Question:
So on desktop media query breakpoint the 'li' inside '.dropdown-content' is supposed to be evenly spaced by 'grid-template-columns: 1fr 1fr 1fr 1fr 1fr;' but the last 'li' is really close to the second last 'li' and I can't figure out why.
A lot of people are saying it works for them but I don't understand how it does? Go here --> <URL>
I could use margin but I want to know if there's another solution around it using 'css-grid'. Also not part of the problem but if anyone knows how to do make the desktop media query breakpoint work simply with just 'css-grid' and not using breakpoints let me know.
Trying to make my website without any breakpoints.
Code in <URL>
'''
@media only screen and (min-width: 992px) {
header {
grid-template-areas: "logo dp gin";
#switch {
display: none;
}
.dropdown-content {
display: grid;
position: relative;
grid-template-rows: none;
border: none;
box-shadow: 0px 0px 0px 0px rgba(0, 0, 0, 0);
grid-template-columns: 1fr 1fr 1fr 1fr 1fr;
background-color: #fff;
li {
padding: 0;
a {
color: #212121;
&:hover {
color: #03A9F4;
}
}
}
}
}
}
'''
complete from JsFiddle:
'''
$("#switch").click(function() {
$(".fa-bars").toggle();
$(".fa-times").toggle();
event.preventDefault();
});
$("#arrow-1").click(function() {
$(".fa-angle-down").toggle();
$(".fa-angle-up").toggle();
});
$("#arrow-2").click(function() {
$(".fa-angle-down").toggle();
$(".fa-angle-up").toggle();
});
$("#arrow-3").click(function() {
$(".fa-angle-down").toggle();
$(".fa-angle-up").toggle();
});
function myFunction(){}
// The debounce function receives our function as a parameter
const debounce = (fn) => {
// This holds the requestAnimationFrame reference, so we can cancel it if we wish
let frame;
// The debounce function returns a new function that can receive a variable number of arguments
return (...params) => {
// If the frame variable has been defined, clear it now, and queue for next frame
if (frame) {
cancelAnimationFrame(frame);
}
// Queue our function call for the next frame
frame = requestAnimationFrame(() => {
// Call our function and pass any params we received
fn(...params);
});
}
};
// Reads out the scroll position and stores it in the data attribute
// so we can use it in our stylesheets
const storeScroll = () => {
document.documentElement.dataset.scroll = window.scrollY;
}
// Listen for new scroll events, here we debounce our 'storeScroll' function
document.addEventListener('scroll', debounce(storeScroll), {
passive: true
});
// Update scroll position for first time
storeScroll();
'''
'''
* {
margin: 0;
padding: 0;
text-decoration: none;
font-size: 100%;
box-sizing: border-box;
font-family: "Varela Round", sans-serif;
}
body {
background: #fff;
color: #212121;
width: 100%;
height: 100%;
}
textarea, select, input, button {
outline: none;
}
ul {
list-style-type: none;
}
h1 {
font-size: 3rem;
}
h2 {
font-size: 2rem;
}
h3 {
font-size: 1rem;
}
p, a, button, li, input {
font-size: 0.9rem;
}
button {
cursor: pointer;
border: none;
}
input, button {
border-radius: 5px;
}
input {
padding: 0.5rem;
border: 2px solid #fff;
width: 150px;
box-shadow: inset 0 1px 0 rgba(0, 0, 0, 0.05);
color: #212121;
}
input:hover, input:focus {
box-shadow: 0 1px 2px rgba(0, 0, 0, 0.15), 0 1px 2px rgba(0, 0, 0, 0.25);
}
a, button, input {
-webkit-transition: all 0.15s ease-out;
-moz-transition: all 0.15s ease-out;
-o-transition: all 0.15s ease-out;
-ms-transition: all 0.15s ease-out;
transition: all 0.15s ease-out;
-webkit-tap-highlight-color: rgba(0, 0, 0, 0);
}
a:hover, button:hover, input:hover {
-webkit-transition: all 0.15s ease-in;
-moz-transition: all 0.15s ease-in;
-o-transition: all 0.15s ease-in;
-ms-transition: all 0.15s ease-in;
transition: all 0.15s ease-in;
}
a {
color: #212121;
}
a:hover {
color: #03a9f4;
}
input::placeholder {
color: #212121;
}
.site {
display: grid;
grid-template-rows: 50px 300px 200px 200px 200px 200px 200px 500px;
grid-template-areas: "header" "title" "qaz" "qaz" "qaz" "qaz" "qaz" "end";
}
html:not([data-scroll='0']) header {
box-shadow: 0 0 0.25rem rgba(0, 50, 100, 0.5);
}
header {
height: 50px;
position: fixed;
width: 100%;
background: #fff;
display: grid;
grid-area: header;
grid-template-columns: 1fr 1fr 1fr;
grid-template-rows: 50px;
grid-template-areas: "dp logo gin";
}
.dropdown {
position: relative;
grid-area: dp;
}
.dropdown-content {
display: none;
grid-area: dc;
border-radius: 4px;
box-shadow: 0px 10px 15px 0px rgba(0, 0, 0, 0.2);
position: absolute;
grid-template-rows: 1fr 1fr 1fr;
border: 2px solid #1565c0;
background-color: #1565c0;
}
.dropdown-content li {
padding: 12px 10px;
}
.dropdown-content li a {
color: #81d4fa;
}
.dropdown-content li a:hover {
color: #ffccbc;
}
.gin, #logo, .dropdown {
margin: auto;
}
.set {
color: #03a9f4;
}
#switch {
color: #212121;
grid-area: switch;
display: grid;
grid-template-columns: 1fr 1fr 1fr;
grid-column-gap: 10px;
-webkit-tap-highlight-color: rgba(0, 0, 0, 0);
}
#switch:focus {
outline: none;
}
.fa-bars, .fa-times {
font-size: 1.25rem;
}
.fa-times {
display: none;
}
#logo {
text-align: center;
grid-area: logo;
}
/*other*/
.qaz {
grid-area: qaz;
background: #42a5f5;
}
.login {
display: none;
}
.signup {
color: #03a9f4;
}
.title {
grid-area: title;
text-align: center;
background: #42a5f5;
}
.title h1 {
text-transform: uppercase;
letter-spacing: 0.5rem;
}
.end {
display: grid;
grid-area: end;
background: #263238;
grid-template-areas: "end-items";
}
.end-items {
display: grid;
grid-area: end-items;
grid-template-rows: 62.77px 62.77px 62.77px 124.59px 50px;
grid-template-areas: "brainstorm" "support" "company" "subscribe" "media";
margin: 20px 10px 10px 10px;
}
.media {
grid-area: media;
}
.media h3 {
color: #7986cb;
}
#folcon a {
line-height: 3rem;
color: #fff;
}
.social, .api, .num, .email {
margin-left: 10px;
}
.social {
border-radius: 20px;
}
.api {
border-radius: 20px;
box-shadow: 0 1px 2px rgba(0, 0, 0, 0.15), 0 1px 2px rgba(0, 0, 0, 0.25);
transition: all 0.15s cubic-bezier(0.25, 0.25, 0.25, 0.25);
}
.log, .sign, .gmail, .micro {
box-shadow: 0 1px 2px rgba(0, 0, 0, 0.15), 0 1px 2px rgba(0, 0, 0, 0.25);
transition: all 0.15s cubic-bezier(0.25, 0.25, 0.25, 0.25);
}
#instagram {
color: #e1306c;
}
.fa-instagram, .fa-twitter, .fa-facebook, .nav-list li a {
font-size: 1.2rem;
}
.fa-stack {
font-size: 0.5rem;
}
i {
vertical-align: middle;
}
.fa-square {
margin-left: -8px;
}
.end-items h3 {
text-transform: uppercase;
padding: 20px 10px;
border-top: 2px solid #607d8b;
}
.end-items ul {
padding: 0 10px;
}
.brainstorm {
grid-area: brainstorm;
}
.brainstorm h3 {
color: #4fc3f7;
}
.end-items li {
padding: 10px 0 10px 0;
}
.end-items a {
color: #fff;
}
.fa-angle-up, .end-list {
display: none;
}
.fa-angle-down, .fa-angle-up {
float: right;
}
.support {
grid-area: support;
}
.support h3 {
color: #ff8a65;
}
.company {
grid-area: company;
}
.company h3 {
color: #4db6ac;
}
#sub input {
padding: 0.8rem;
width: 180px;
border: none;
border-top-right-radius: 0;
border-bottom-right-radius: 0;
margin: 0 0 0 10px;
}
.subscribe {
grid-area: subscribe;
}
.subscribe h3 {
color: #f06292;
}
#sub button {
color: #000;
margin-left: -4px;
padding: 0.8rem;
width: 100px;
box-shadow: inset 0 1px 0 rgba(0, 0, 0, 0.05);
border-top-left-radius: 0;
border-bottom-left-radius: 0;
background-image: linear-gradient(to right, #fa709a 0%, #fee140 100%);
}
#facebook {
color: #3b5998;
margin-right: 10px;
}
#twitter {
color: #1da1f2;
}
/* If the content is smaller than the minimum width, the minimum width will be applied. If the content is larger than the minimum width, the min-width property has no effect. If the content is larger than the maximum width, it will automatically change the height of the element. If the content is smaller than the maximum width, the max-width property has no effect.
/* ##Device = Desktops ##Screen = 1281px to higher resolution desktops */
/* Extra small devices (phones, 600px and down) */
/* Small devices (portrait tablets and large phones, 600px and up) */
/* Medium devices (landscape tablets, 768px and up) */
/* Large devices (laptops/desktops, 992px and up) */
@media only screen and (min-width: 992px) {
header {
grid-template-areas: "logo dp gin";
}
header #switch {
display: none;
}
header .dropdown-content {
display: grid;
position: relative;
grid-template-rows: none;
border: none;
box-shadow: 0px 0px 0px 0px rgba(0, 0, 0, 0);
grid-template-columns: 1fr 1fr 1fr 1fr 1fr;
background-color: #fff;
}
header .dropdown-content li {
padding: 0;
}
header .dropdown-content li a {
color: #212121;
}
header .dropdown-content li a:hover {
color: #03a9f4;
}
}
/* Extra large devices (large laptops and desktops, 1200px and up) */
@media only screen and (min-width: 1200px) {
header {
grid-template-areas: "logo dp gin";
}
header #switch {
display: none;
}
header .dropdown-content {
display: grid;
position: relative;
grid-template-rows: none;
border: none;
grid-template-columns: 1fr 1fr 1fr 1fr 1fr;
background-color: #fff;
}
header .dropdown-content li {
padding: 0;
}
header .dropdown-content li a {
color: #212121;
}
header .dropdown-content li a:hover {
color: #03a9f4;
}
}
'''
'''
<script src="https://ajax.googleapis.com/ajax/libs/jquery/3.4.1/jquery.min.js"></script>
<link href="https://fonts.googleapis.com/css?family=Grand+Hotel|Gugi|Lato|Montserrat|Open+Sans|Pacifico|Varela+Round|Arvo|Bungee|Bungee+Shade|Cabin|Concert+One|Copse|Cutive|IBM+Plex+Mono|Nunito|Nunito+Sans|Quattrocento|Quattrocento+Sans|Quicksand|Roboto|Roboto+Slab|Sanchez|Work+Sans"
rel="stylesheet">
<script src="https://kit.fontawesome.com/062ee3baff.js"></script>
<script src="https://use.fontawesome.com/releases/v5.10.2/js/all.js" data-auto-replace-svg="nest"></script>
<script src="https://unpkg.com/babel-standalone@6.15.0/babel.min.js"></script>
<link rel="stylesheet" type="text/css" href="styles/style.css">
<body onload="myFunction()">
<div class="site">
<header>
<div class="dropdown">
<span id="switch">
<i class="fas fa-bars"></i>
<i class="fas fa-times"></i>
</span>
<ul class="dropdown-content">
<li><a class="set" href="index.html">Home</a></li>
<li><a href="about.html">About</a></li>
<li><a href="ideas.html">Ideas</a></li>
<li><a href="projects.html">Projects</a></li>
<li><a href="res.html">Resources</a></li>
</ul>
</div>
<p id="logo">Brainstorm logo</p>
<ul class="gin">
<li><a class="signup" href="signup.html">Free Trial</a></li>
<li><a class="login" href="login.html">Login</a></li>
</ul>
</header>
<div class="title">
<h1>Brainstorm</h1>
<p>Create, share, and collaborate ideas.</p>
<p>All beings develep, brainstorm, and work better together as a team.</p>
</div>
<div class="qaz">
</div>
<div class="qaz">
</div>
<div class="qaz">
</div>
<div class="qaz">
</div>
<div class="qaz">
</div>
<div class="end">
<div class="end-items">
<div class="brainstorm">
<h3>brainstorm<span id="arrow-1"><i class="fas fa-angle-down"></i><i class="fas fa-angle-up"></i></span></h3>
<ul id="bsm" class="end-list">
<li><a href="#">Home</a></li>
<li><a href="#">Download Brainstorm</a></li>
<li><a href="#">Getting Started</a></li>
<li><a href="#">Extensions</a></li>
<li><a href="#">Updates</a></li>
<li><a href="#">Pricing</a></li>
<li><a href="#">Beta</a></li>
<li><a href="#">Developer</a></li>
</ul>
</div>
<div class="support">
<h3>support<span id="arrow-2"><i class="fas fa-angle-down"></i><i class="fas fa-angle-up"></i></span></h3>
<ul class="end-list">
<li>
<a href="#"></a>
</li>
</ul>
</div>
<div class="company">
<h3>company<span id="arrow-3"><i class="fas fa-angle-down"></i><i class="fas fa-angle-up"></i></span></h3>
<ul class="end-list">
<li><a href="#">About Us</a></li>
<li><a href="#">Jobs</a></li>
<li><a href="#">Press</a></li>
<li><a href="#">Contact</a></li>
<li><a href="#">Terms of Service</a></li>
<li><a href="#">Careers</a></li>
<li><a href="#">Privacy</a></li>
<li><a href="#">Shop</a></li>
</ul>
</div>
<div class="subscribe">
<h3>Subscribe to our newletter</h3>
<form id="sub" name="contact" method="POST" data-netlify="false">
<input class="nsl" type="email" name="email" placeholder="Email Address">
<button type="submit" name="subscribe">Subscribe</button>
</form>
</div>
<div class="media">
<h3>follow us</h3>
<span id="folcon">
<a href="#"><button id="instagram" class="social" type="follow" name="instagram"><span class="fa-stack fa-2x"><i class="fas fa-square fa-stack-2x"></i><i class="fab fa-instagram fa-stack-1x fa-inverse fa-3x"></i></span></button>
</a>
<a href="#"><button id="twitter" class="social" type="follow" name="twitter"><span class="fa-stack fa-2x"><i class="fas fa-square fa-stack-2x"></i><i class="fab fa-twitter fa-stack-1x fa-inverse fa-3x"></i></span></button></a>
<a href="#"><button id="facebook" class="social" type="follow" name="facebook"><span class="fa-stack fa-2x"><i class="fas fa-square fa-stack-2x"></i><i class="fab fa-facebook fa-stack-1x fa-inverse fa-3x"></i></span></button></a>
</span>
</div>
</div>
</div>
</div>
</body>
<script crossorigin src="https://unpkg.com/react@16/umd/react.production.min.js"></script>
<script crossorigin src="https://unpkg.com/react-dom@16/umd/react-dom.production.min.js"></script>
<script src="index.js" type='text/javascript'></script>
<script src="test.js" type='text/javascript'></script>
'''
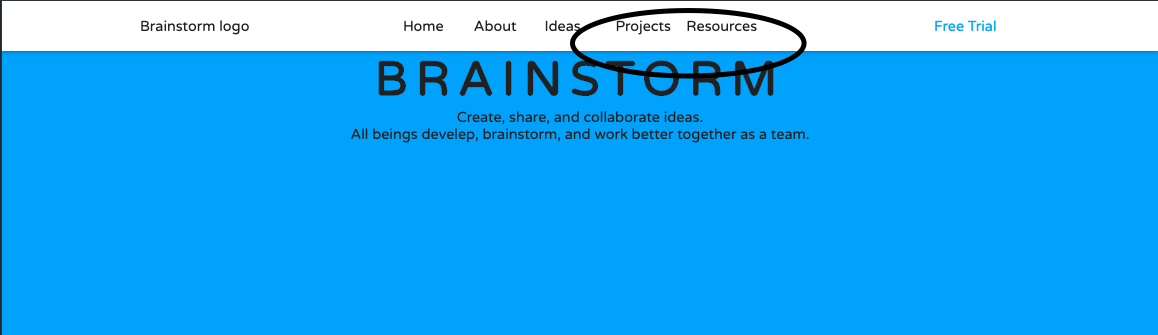
Answer: The problem isn't that your 'li's are spaced differently. All of them are the same distance away from each other and they're all the same exact width. What you're seeing is the result of that: shorter words have more extra space inside of their own 'li' than the longer ones, resulting in a greater amount of whitespace to the right of shorter words and a smaller amount of whitespace to the right of longer words.
For example, take a look at the following:
'''
// Width of one li.
|||||||||||
// Width of each li.
Home|||||||
About||||||
Ideas||||||
Projects|||
Resources||
// Width of all li when inline.
Home|||||||About||||||Ideas||||||Projects|||Resources||
Home About Ideas Projects Resources
'''
This visualization should show you the exact problem you're encountering. What you want to do isn't having all 'li' the same width--what you want is to have all 'li' the same distance apart. These are two very different things.
If you want to achieve the result of having even spacing, then don't use a grid display, otherwise the columns will remain the same size and will result in the additional whitespace. Instead, consider using something like an 'inline-block' display and setting a 'margin' or 'padding' value.